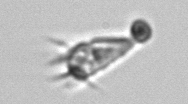
Label: Paratontonia_gracillima